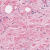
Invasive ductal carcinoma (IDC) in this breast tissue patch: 1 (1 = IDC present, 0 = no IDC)